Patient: sex F, age 59
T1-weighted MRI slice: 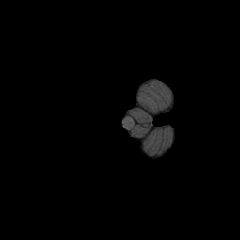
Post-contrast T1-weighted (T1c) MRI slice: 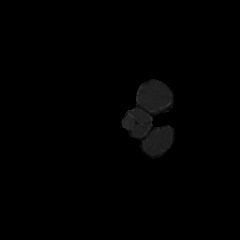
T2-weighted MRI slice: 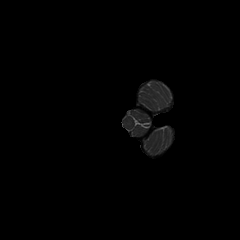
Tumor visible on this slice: no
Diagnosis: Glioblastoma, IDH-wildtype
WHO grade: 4